Field crop: tomato
Growth stage: 2
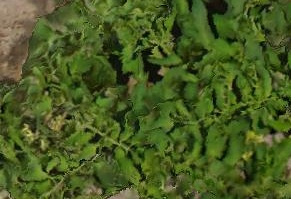
Species: tomato